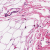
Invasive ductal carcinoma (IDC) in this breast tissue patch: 0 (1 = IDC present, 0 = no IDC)